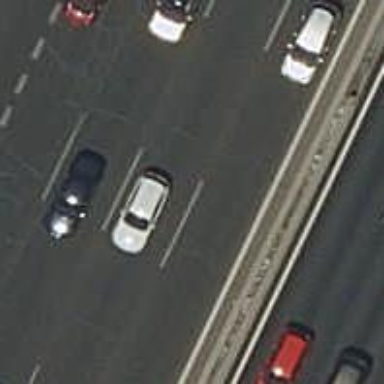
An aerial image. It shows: Asphalt motorway.